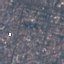
Land use / land cover: Residential